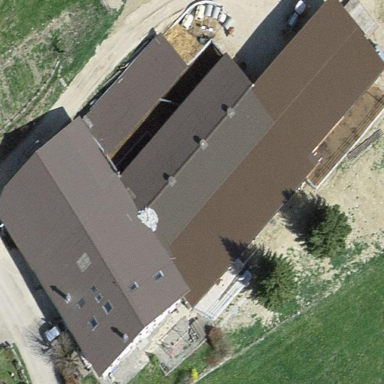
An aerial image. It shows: Farm building.